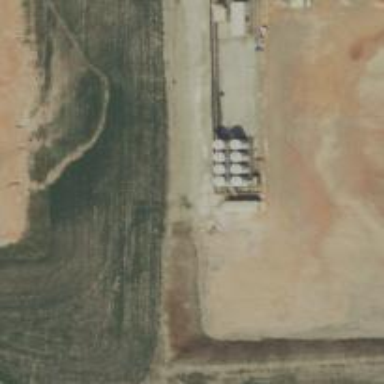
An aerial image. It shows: Storage tank that is man-made.